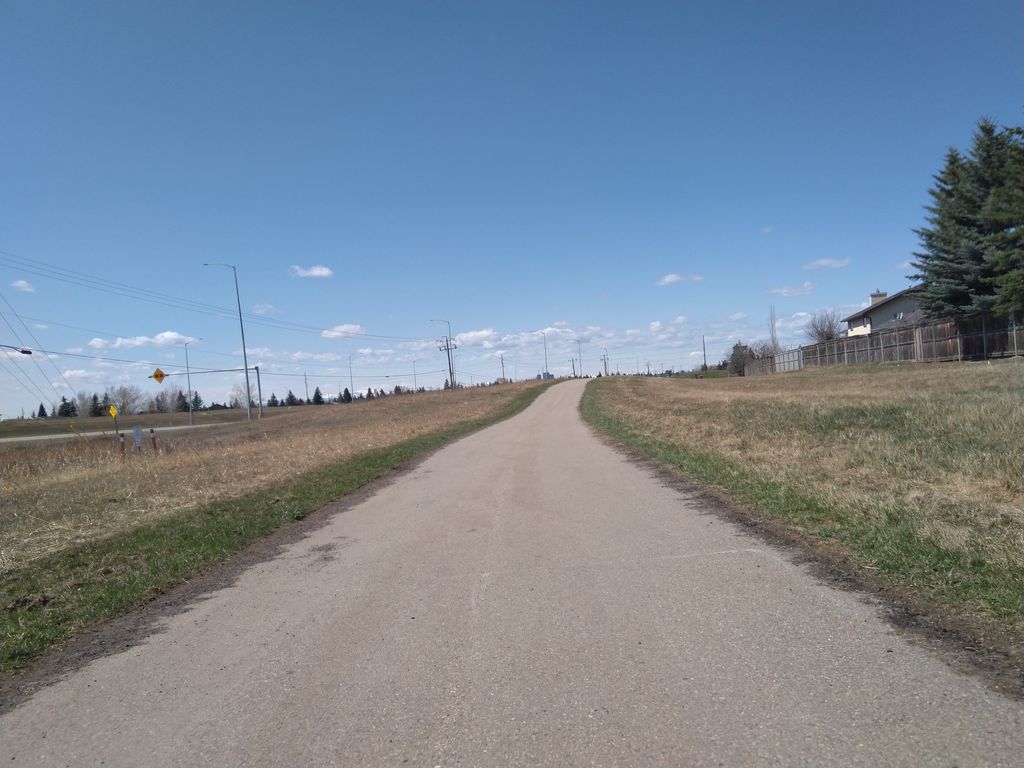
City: calgary